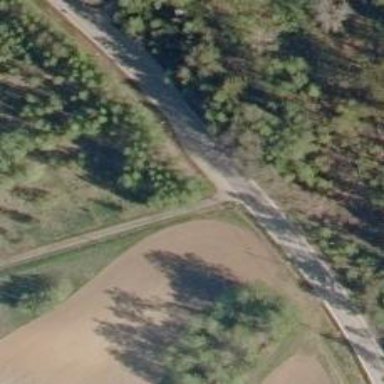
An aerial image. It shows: Tertiary road with asphalt surface.